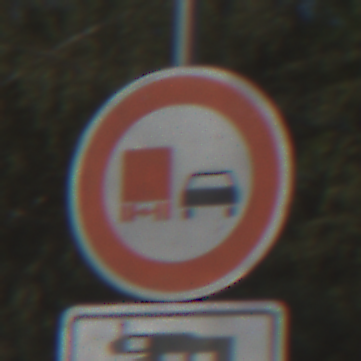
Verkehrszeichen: UeberholverbotKraftfahrzeuge
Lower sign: MehrspurigeFahrzeugeFrei10
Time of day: Midday
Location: Outdoor (Nature)
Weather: Clear
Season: Summer
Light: Natural